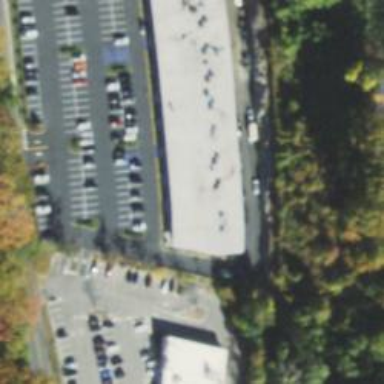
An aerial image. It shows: Car rental facility.